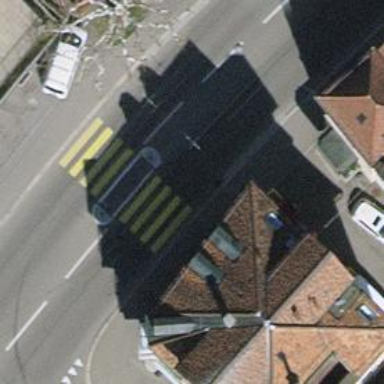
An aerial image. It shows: Zebra crossing with crossing island.